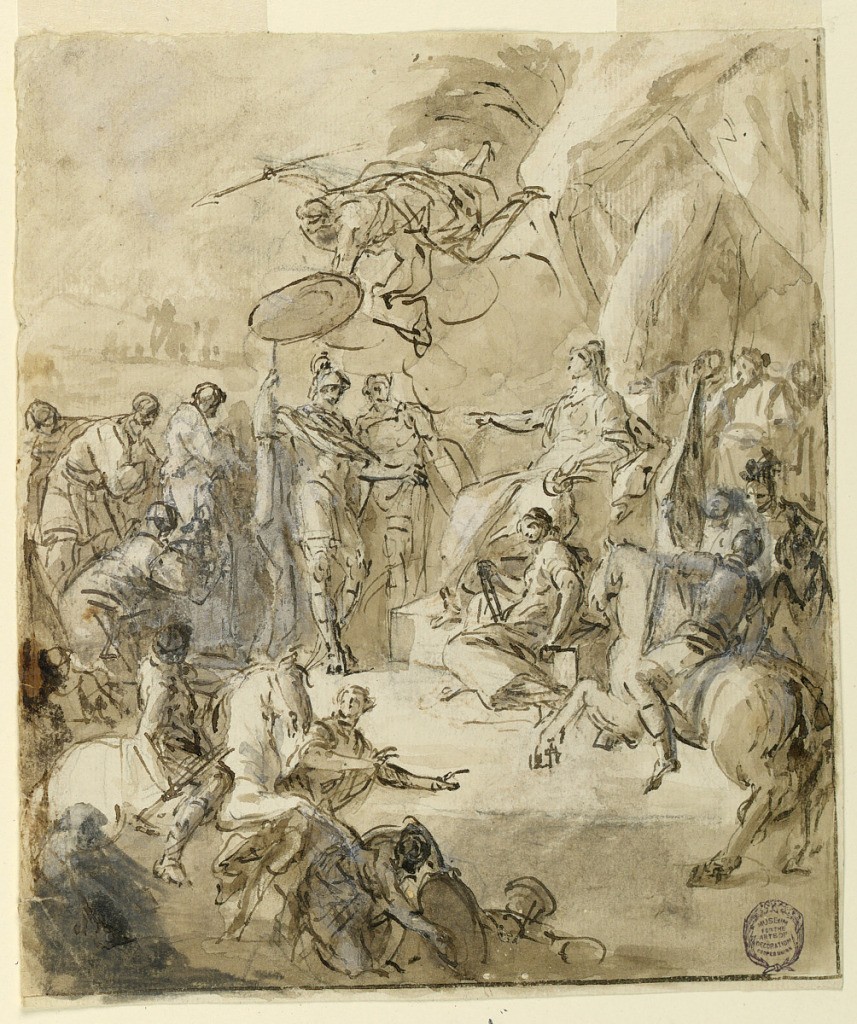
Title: Allegorical subject
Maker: Domenico Mondo, Italian, 1723 - 1806
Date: before 1800
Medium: Pen and ink, brush and wash, bistre, graphite, on paper
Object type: Drawing
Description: An allegorical battle scene on an outcrop of a steep cliff: Athena, enthroned, judges the outcome of a struggle between two armed groups, a warrior alights in the midst, a maiden sits at the feet of Athena's pedestal, a crowd hides behind Athena in a cave.